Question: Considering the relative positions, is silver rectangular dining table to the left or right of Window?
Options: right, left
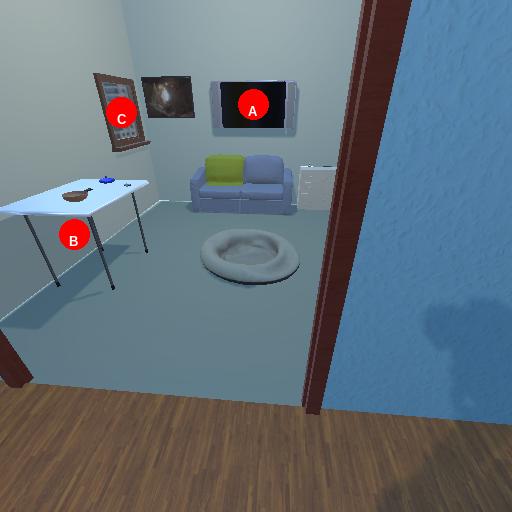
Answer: right